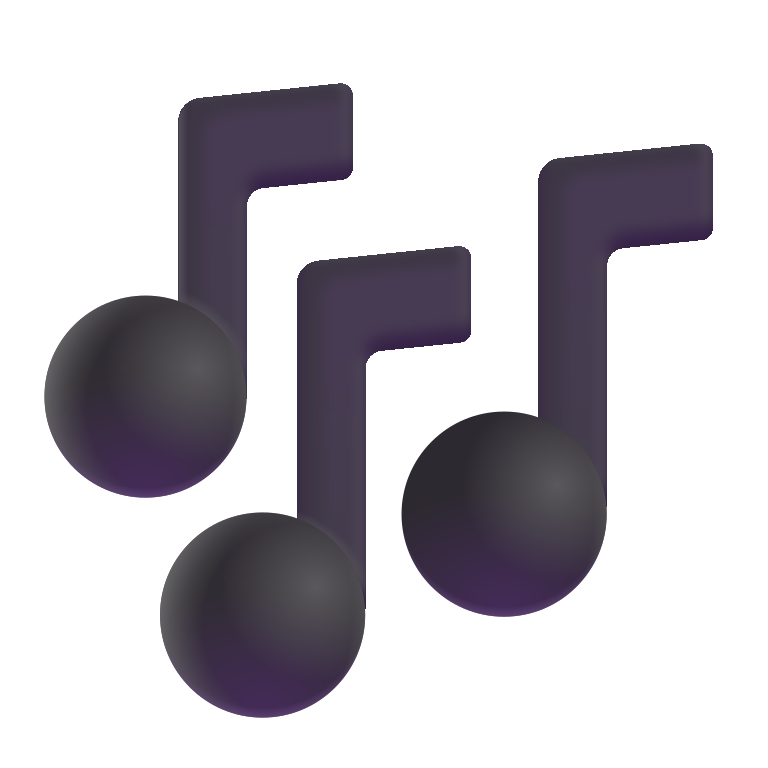
musical notes color